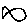
Label: fish